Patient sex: M
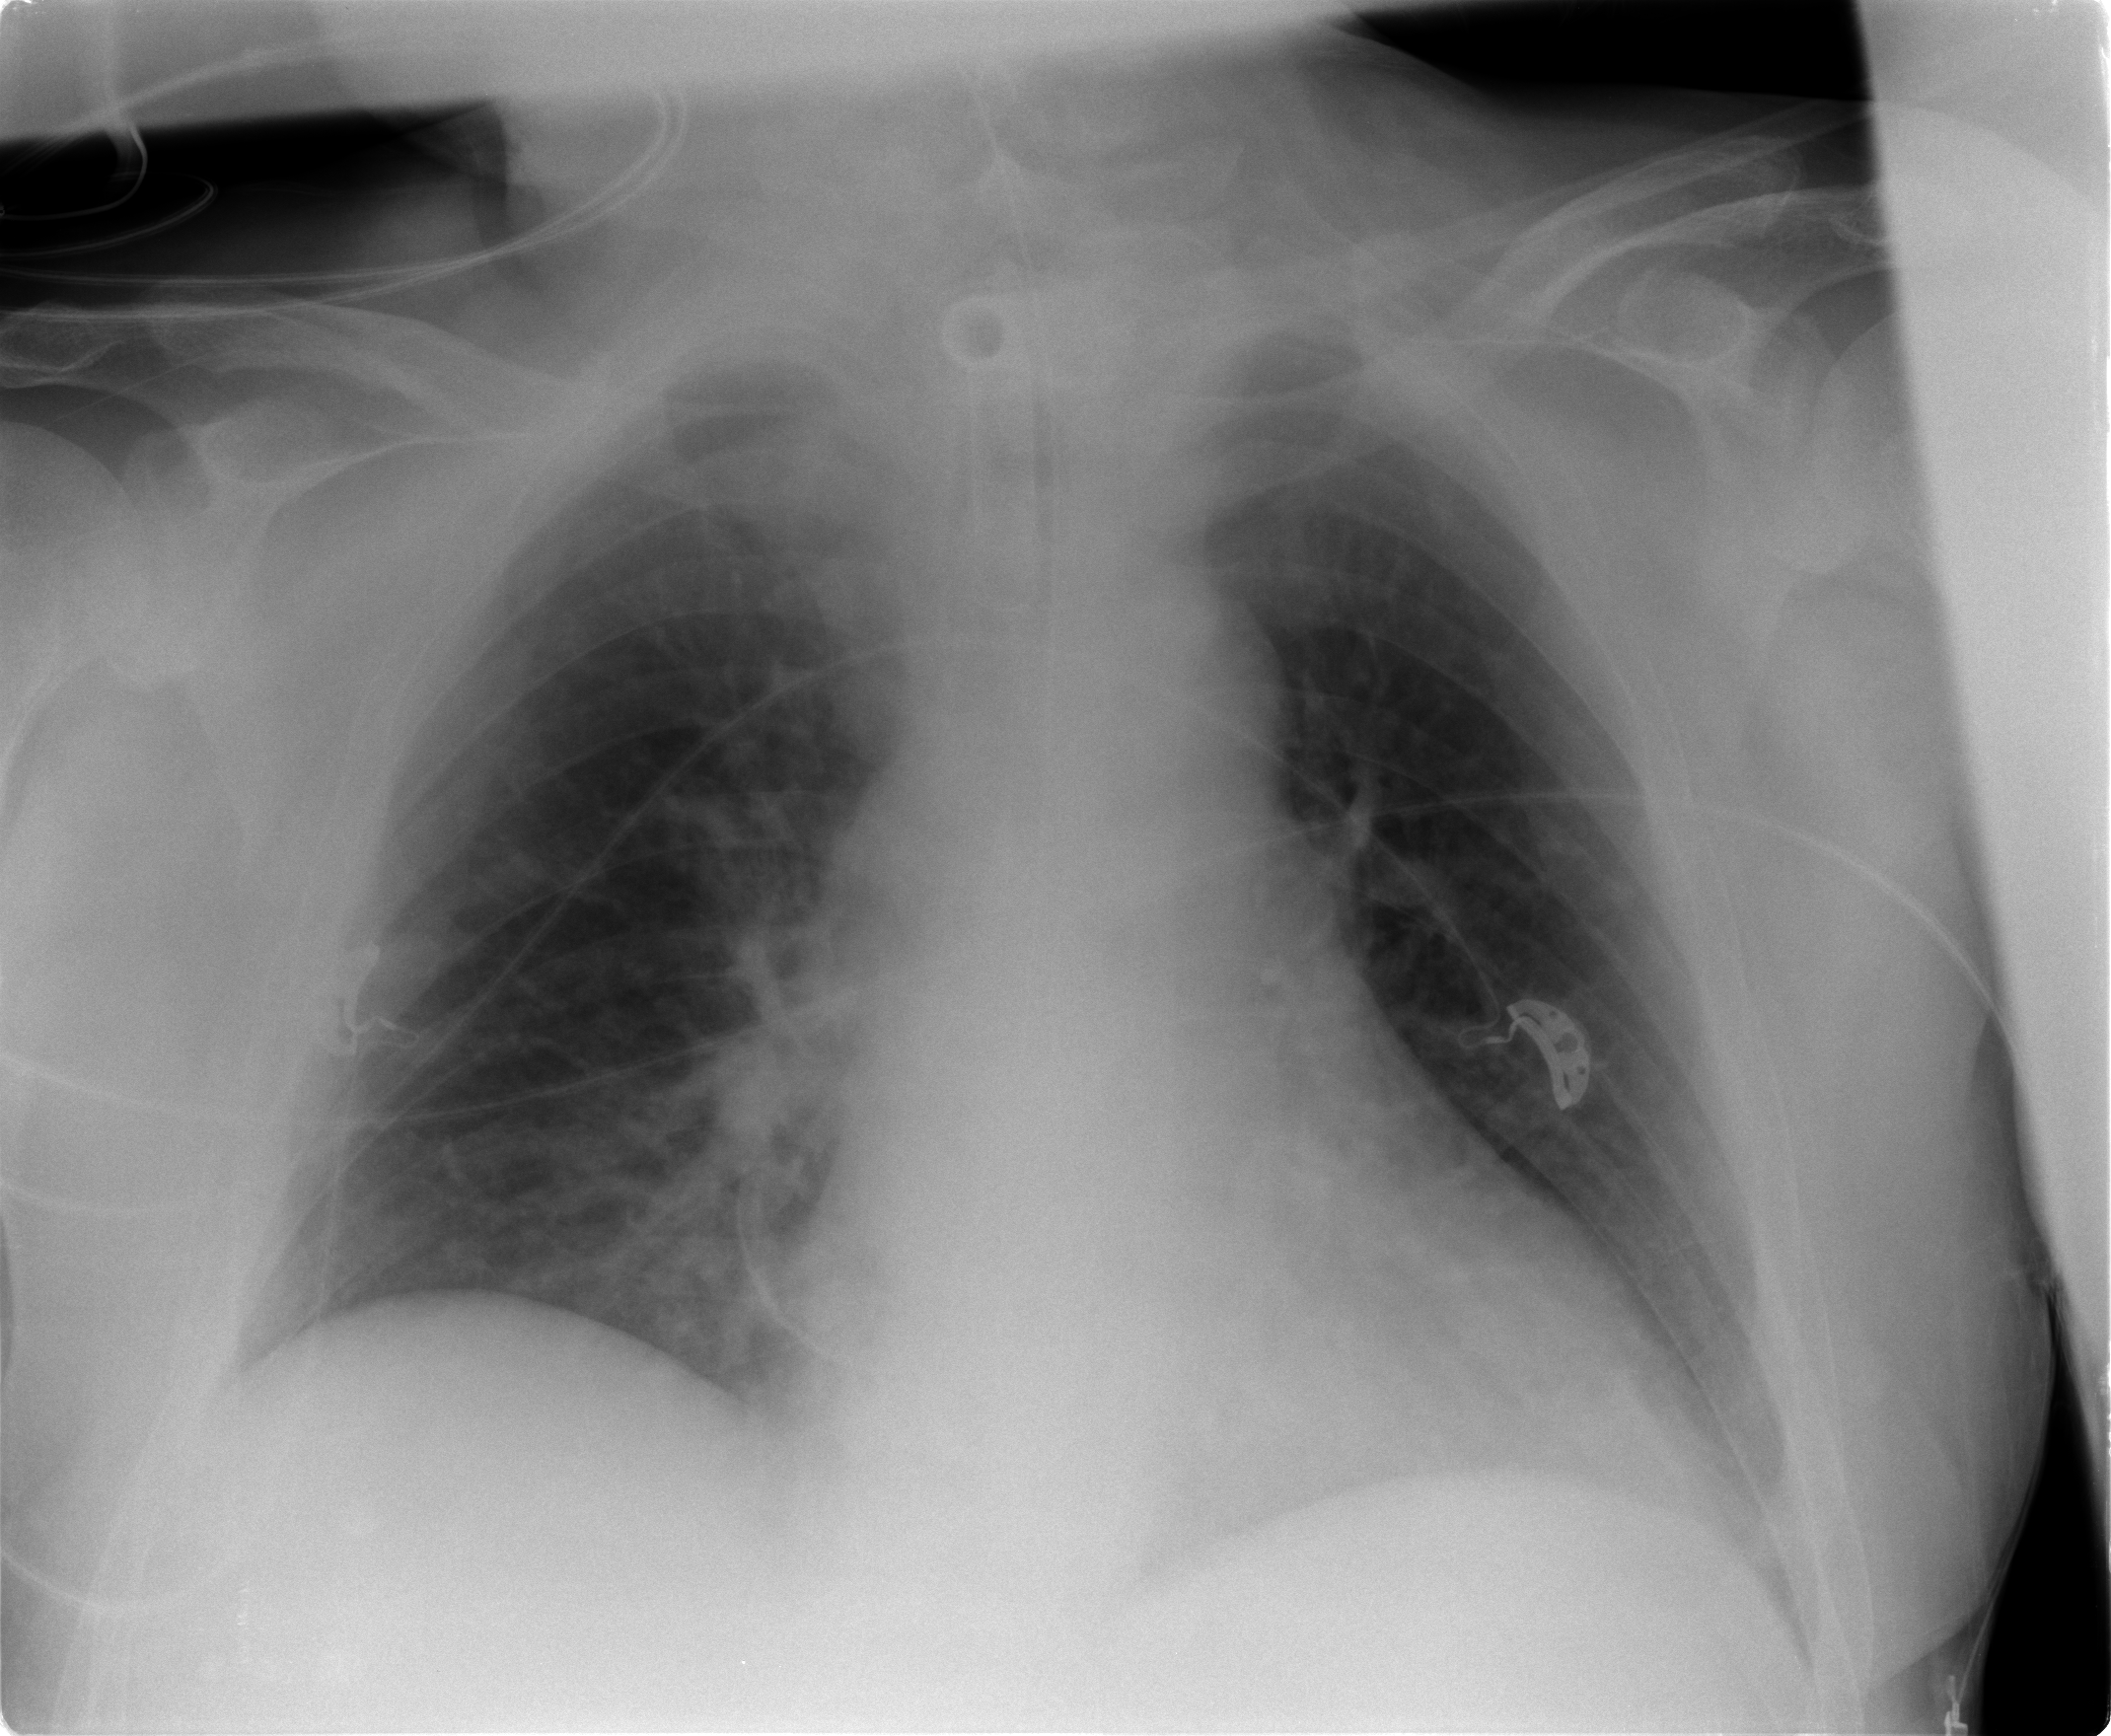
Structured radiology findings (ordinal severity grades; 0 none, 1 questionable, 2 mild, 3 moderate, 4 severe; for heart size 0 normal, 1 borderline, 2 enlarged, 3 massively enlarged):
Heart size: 1
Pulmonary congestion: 2
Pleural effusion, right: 0
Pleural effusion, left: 0
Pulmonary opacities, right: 0
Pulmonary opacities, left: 0
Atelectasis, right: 0
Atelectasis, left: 0